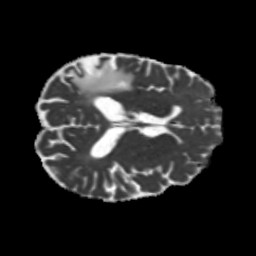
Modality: MD
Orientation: axial
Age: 47
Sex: male
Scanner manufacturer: siemens
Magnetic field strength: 3 T
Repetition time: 5.25 s
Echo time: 0.08 s